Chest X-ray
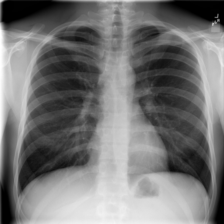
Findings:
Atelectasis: negative
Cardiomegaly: negative
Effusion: negative
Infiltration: negative
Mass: negative
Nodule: negative
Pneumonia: negative
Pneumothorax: negative
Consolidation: negative
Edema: negative
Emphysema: negative
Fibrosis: negative
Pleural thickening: negative
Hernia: negative